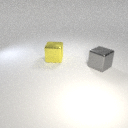
large yellow metal cube to the left of large gray metal cube